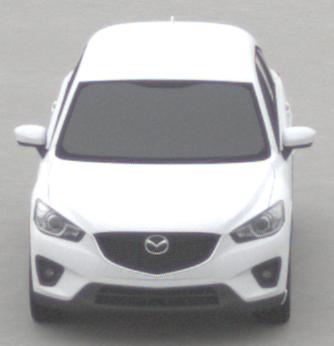
Make: Mazda
Model: CX-5 2.0 SKYACTIV-G 160
Detailed model: CX-5 (GH)
Model produced from: 2012/04
Model produced until: 2015/02
Doors: 5
Color: white
Road condition: dry road
Daytime: morning or afternoon
Contrast: low contrast